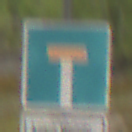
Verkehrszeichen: Sackgasse
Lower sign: HinweisGeaenderteVorfahrtVerkehrsfuehrungVerkehrsregelung3
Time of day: MorningAfternoon
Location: Outdoor (Nature)
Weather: Overcast
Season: NotSpecified
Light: Natural